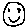
Label: smiley face